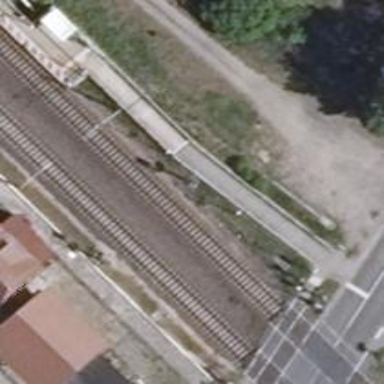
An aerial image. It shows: Railway signal.